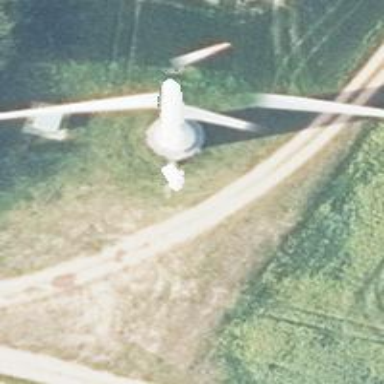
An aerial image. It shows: Wind-powered generator.